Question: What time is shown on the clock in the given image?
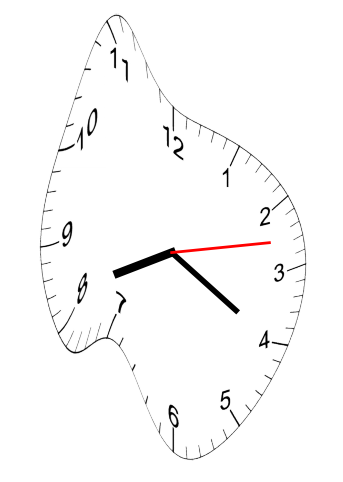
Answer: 08:20:13